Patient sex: M
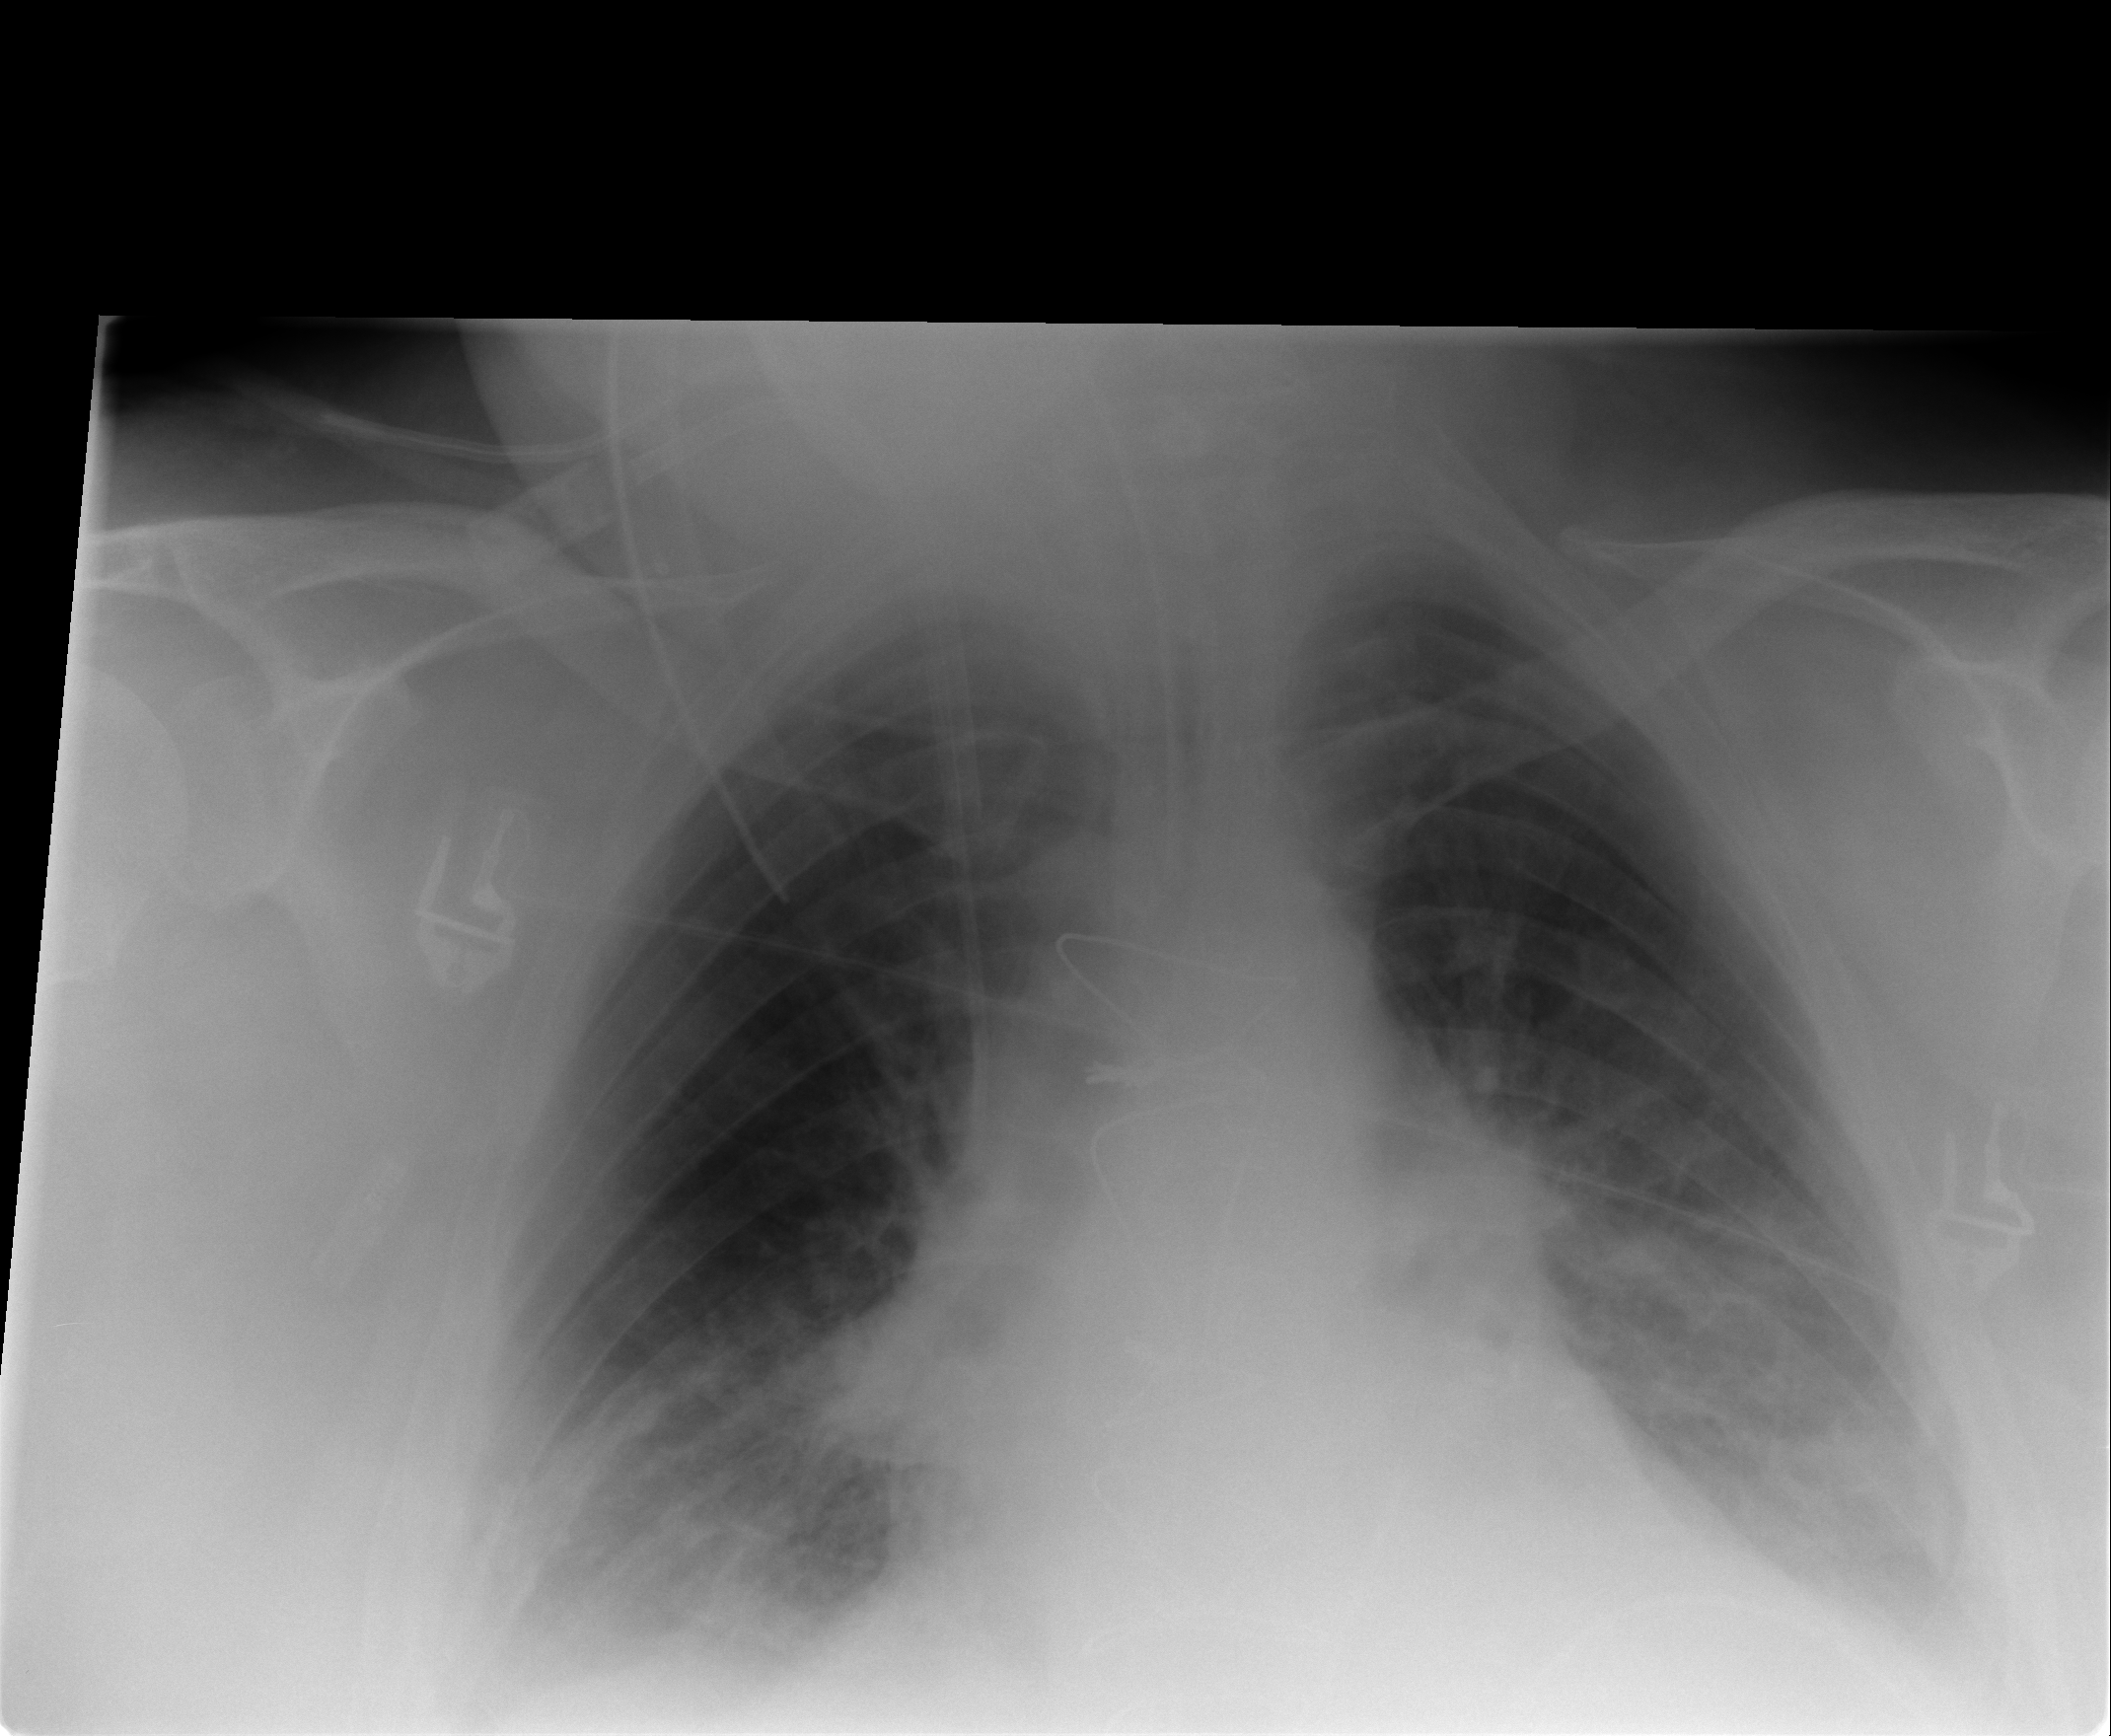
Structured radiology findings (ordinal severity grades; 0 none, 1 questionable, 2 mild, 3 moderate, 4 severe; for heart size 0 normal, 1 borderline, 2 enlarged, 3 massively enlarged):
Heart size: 2
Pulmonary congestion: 2
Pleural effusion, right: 2
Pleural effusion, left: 2
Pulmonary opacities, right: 0
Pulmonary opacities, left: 0
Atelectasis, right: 2
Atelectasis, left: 2